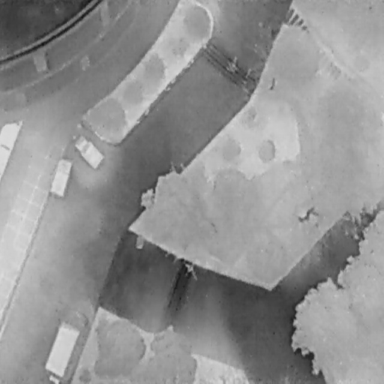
There are three OtherVehicles in the infrared image.